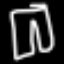
Label: pants